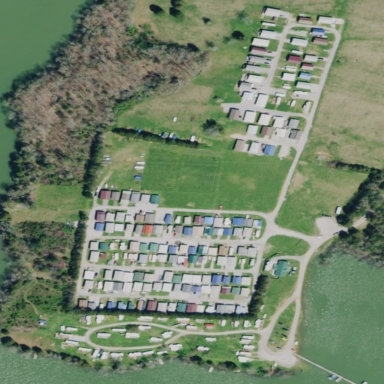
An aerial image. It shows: Caravan site for tourism.